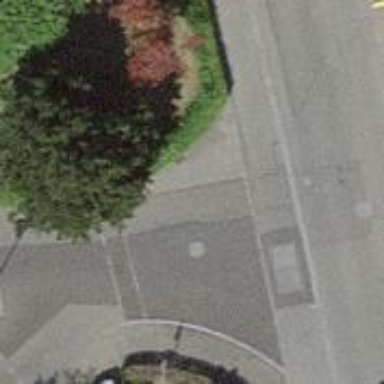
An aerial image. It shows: Residential road with asphalt surface and no sidewalks.